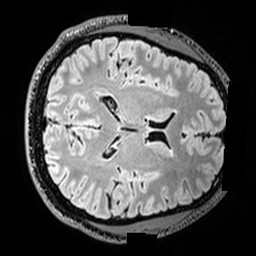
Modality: T2w
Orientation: axial
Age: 37
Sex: male
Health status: healthy
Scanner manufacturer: siemens
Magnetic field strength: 3 T
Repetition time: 5 s
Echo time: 0.397 s